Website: lowes
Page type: cart
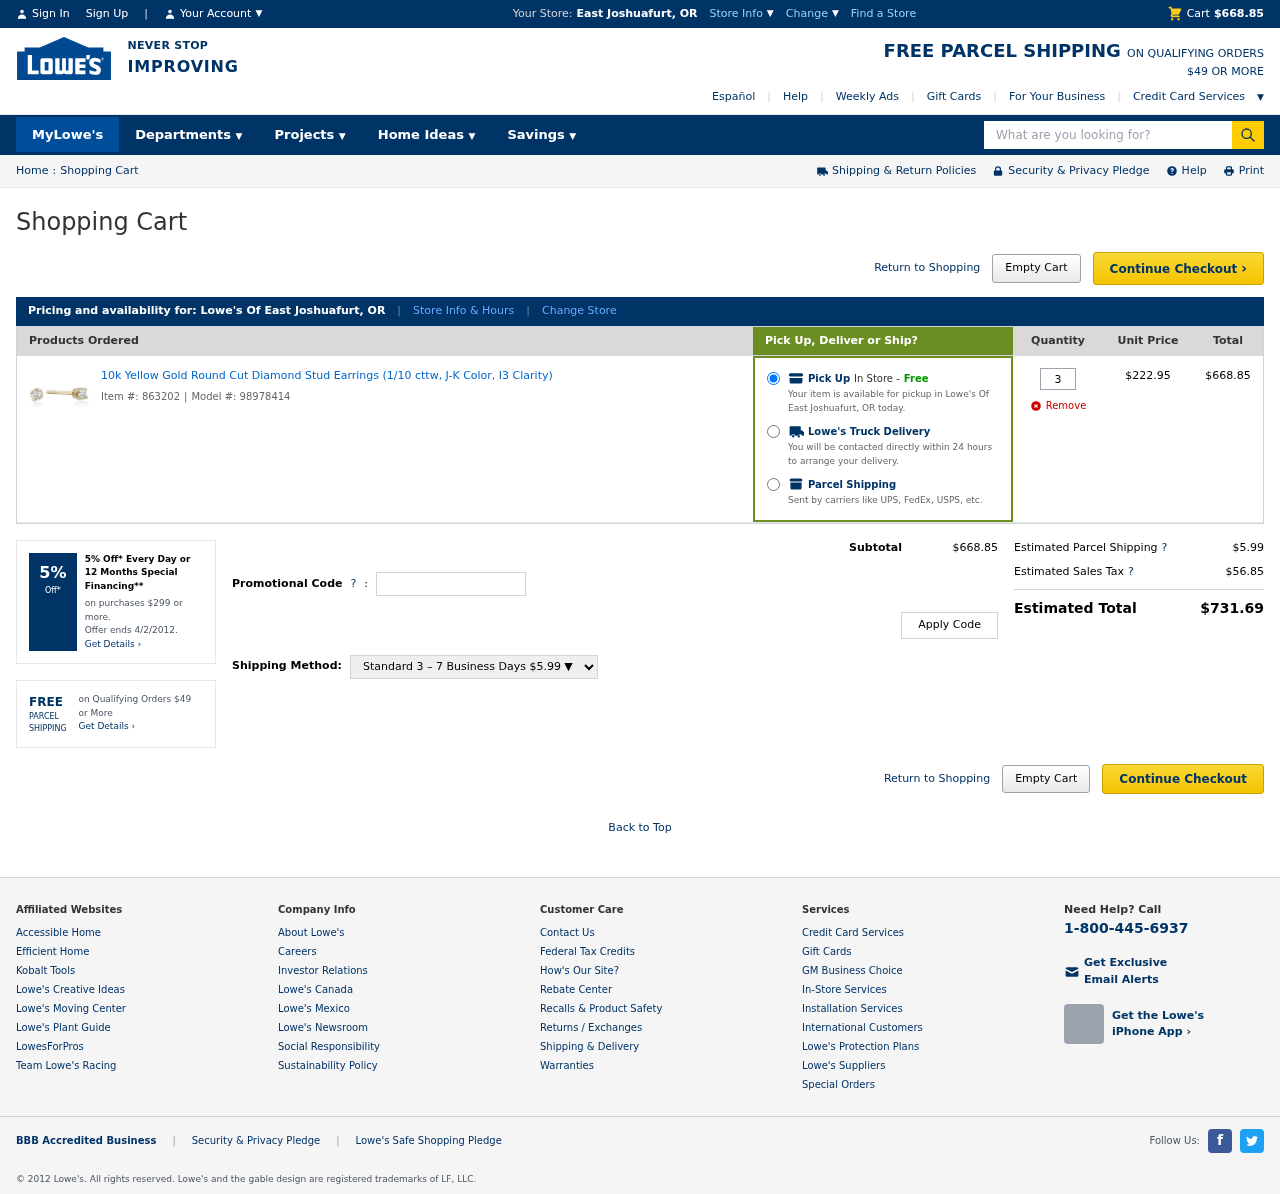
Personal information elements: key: PII_CITY_STATE
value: East Joshuafurt, OR
Product elements: key: PRODUCT1_NAME
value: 10k Yellow Gold Round Cut Diamond Stud Earrings (1/10 cttw, J-K Color, I3 Clarity)
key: PRODUCT1_PRICE
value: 222.95
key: PRODUCT1_QUANTITY
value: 3
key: PRODUCT1_ITEM_NUMBER
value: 863202
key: PRODUCT1_MODEL_NUMBER
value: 98978414
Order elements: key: ORDER_SUBTOTAL
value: $668.85
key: ORDER_ITEM_TOTAL
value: $668.85
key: ORDER_SHIPPING
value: $5.99
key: ORDER_TAX
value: $56.85
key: ORDER_TOTAL
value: $731.69
Search elements: key: HEADER_SEARCH
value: What are you looking for?